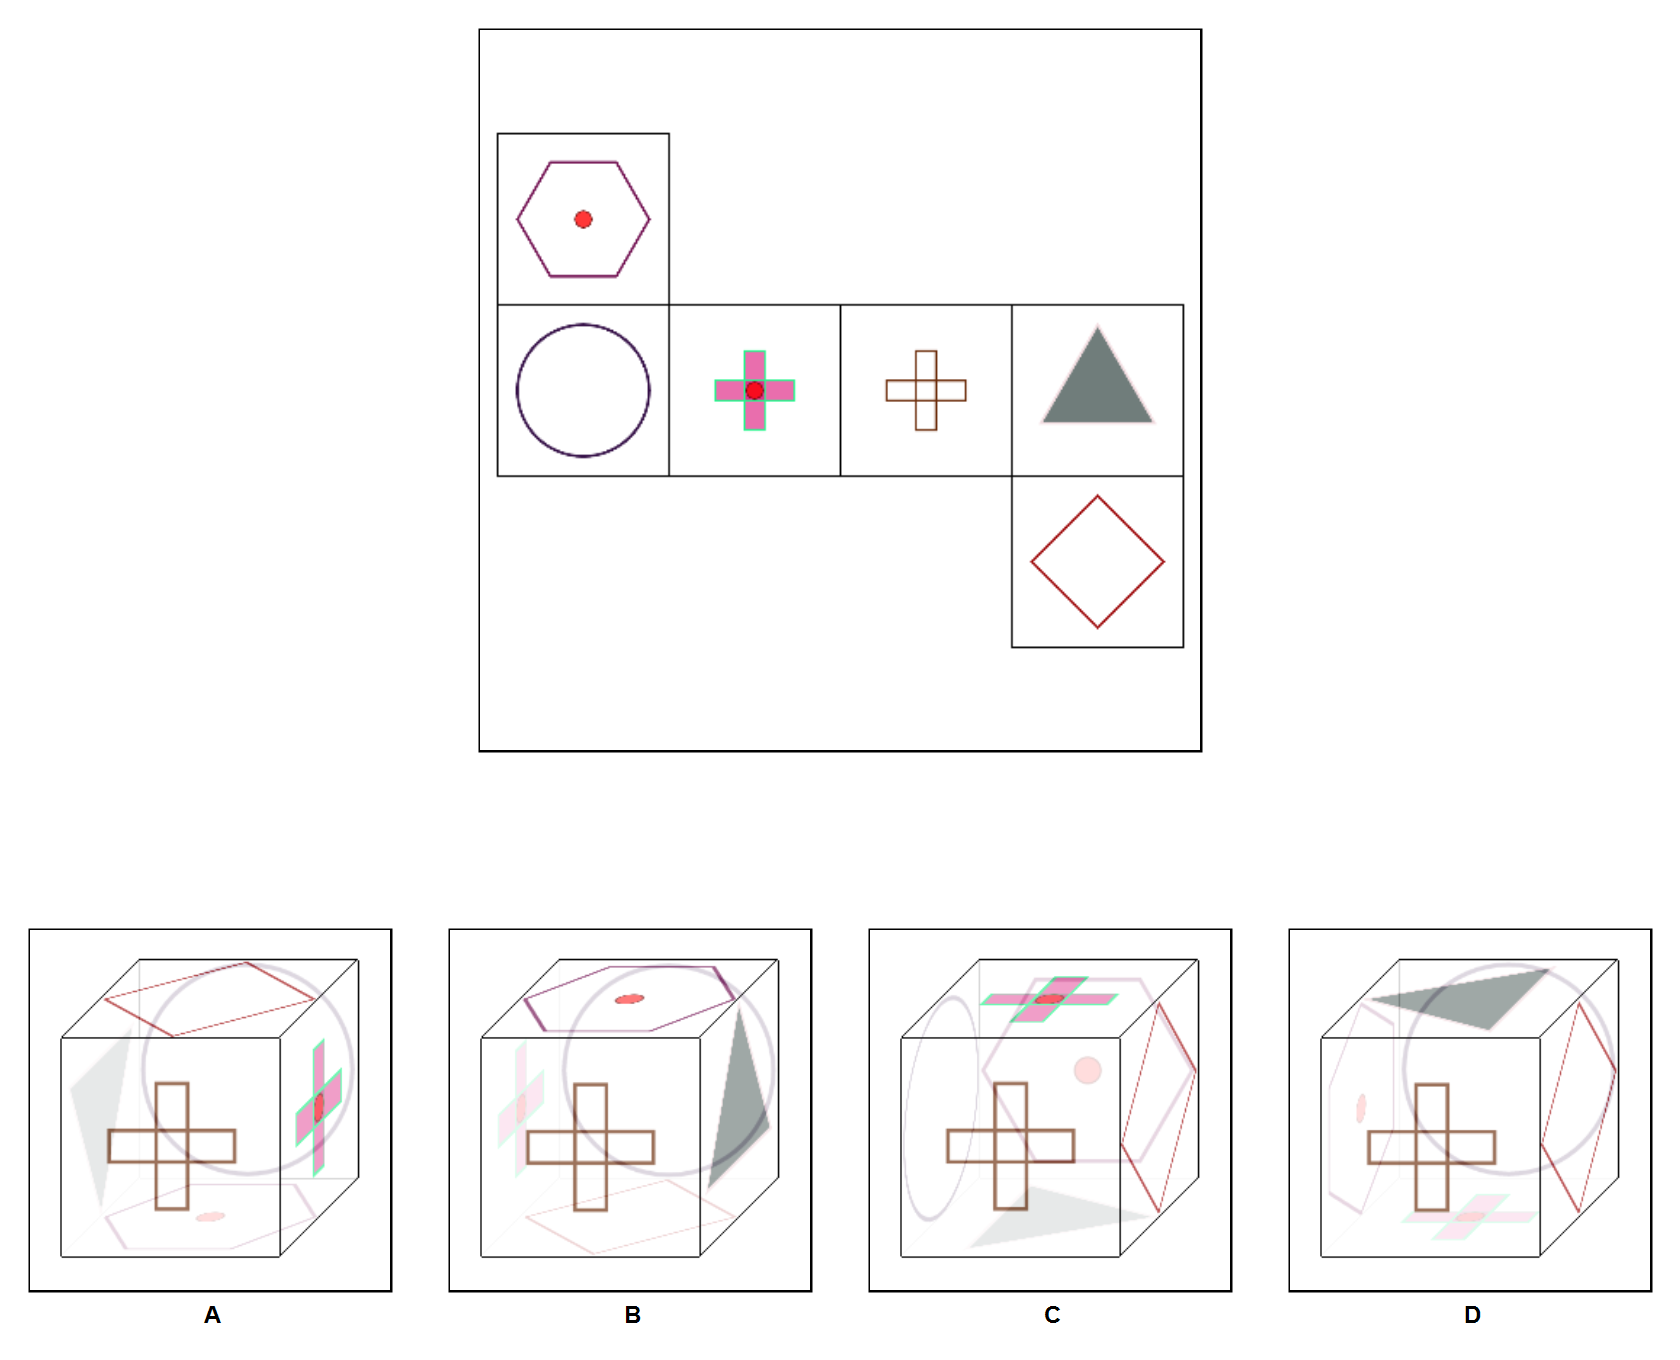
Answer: C